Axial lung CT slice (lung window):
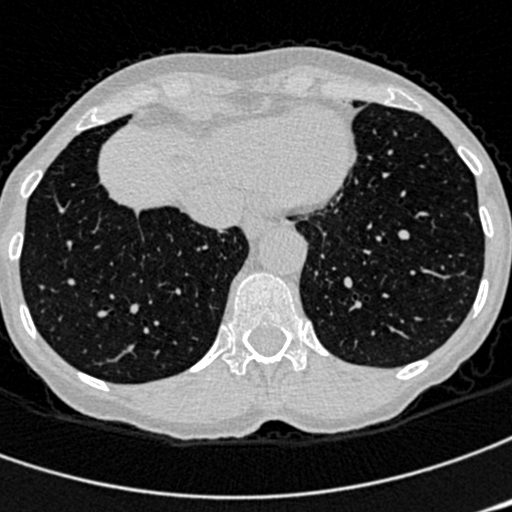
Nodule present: no